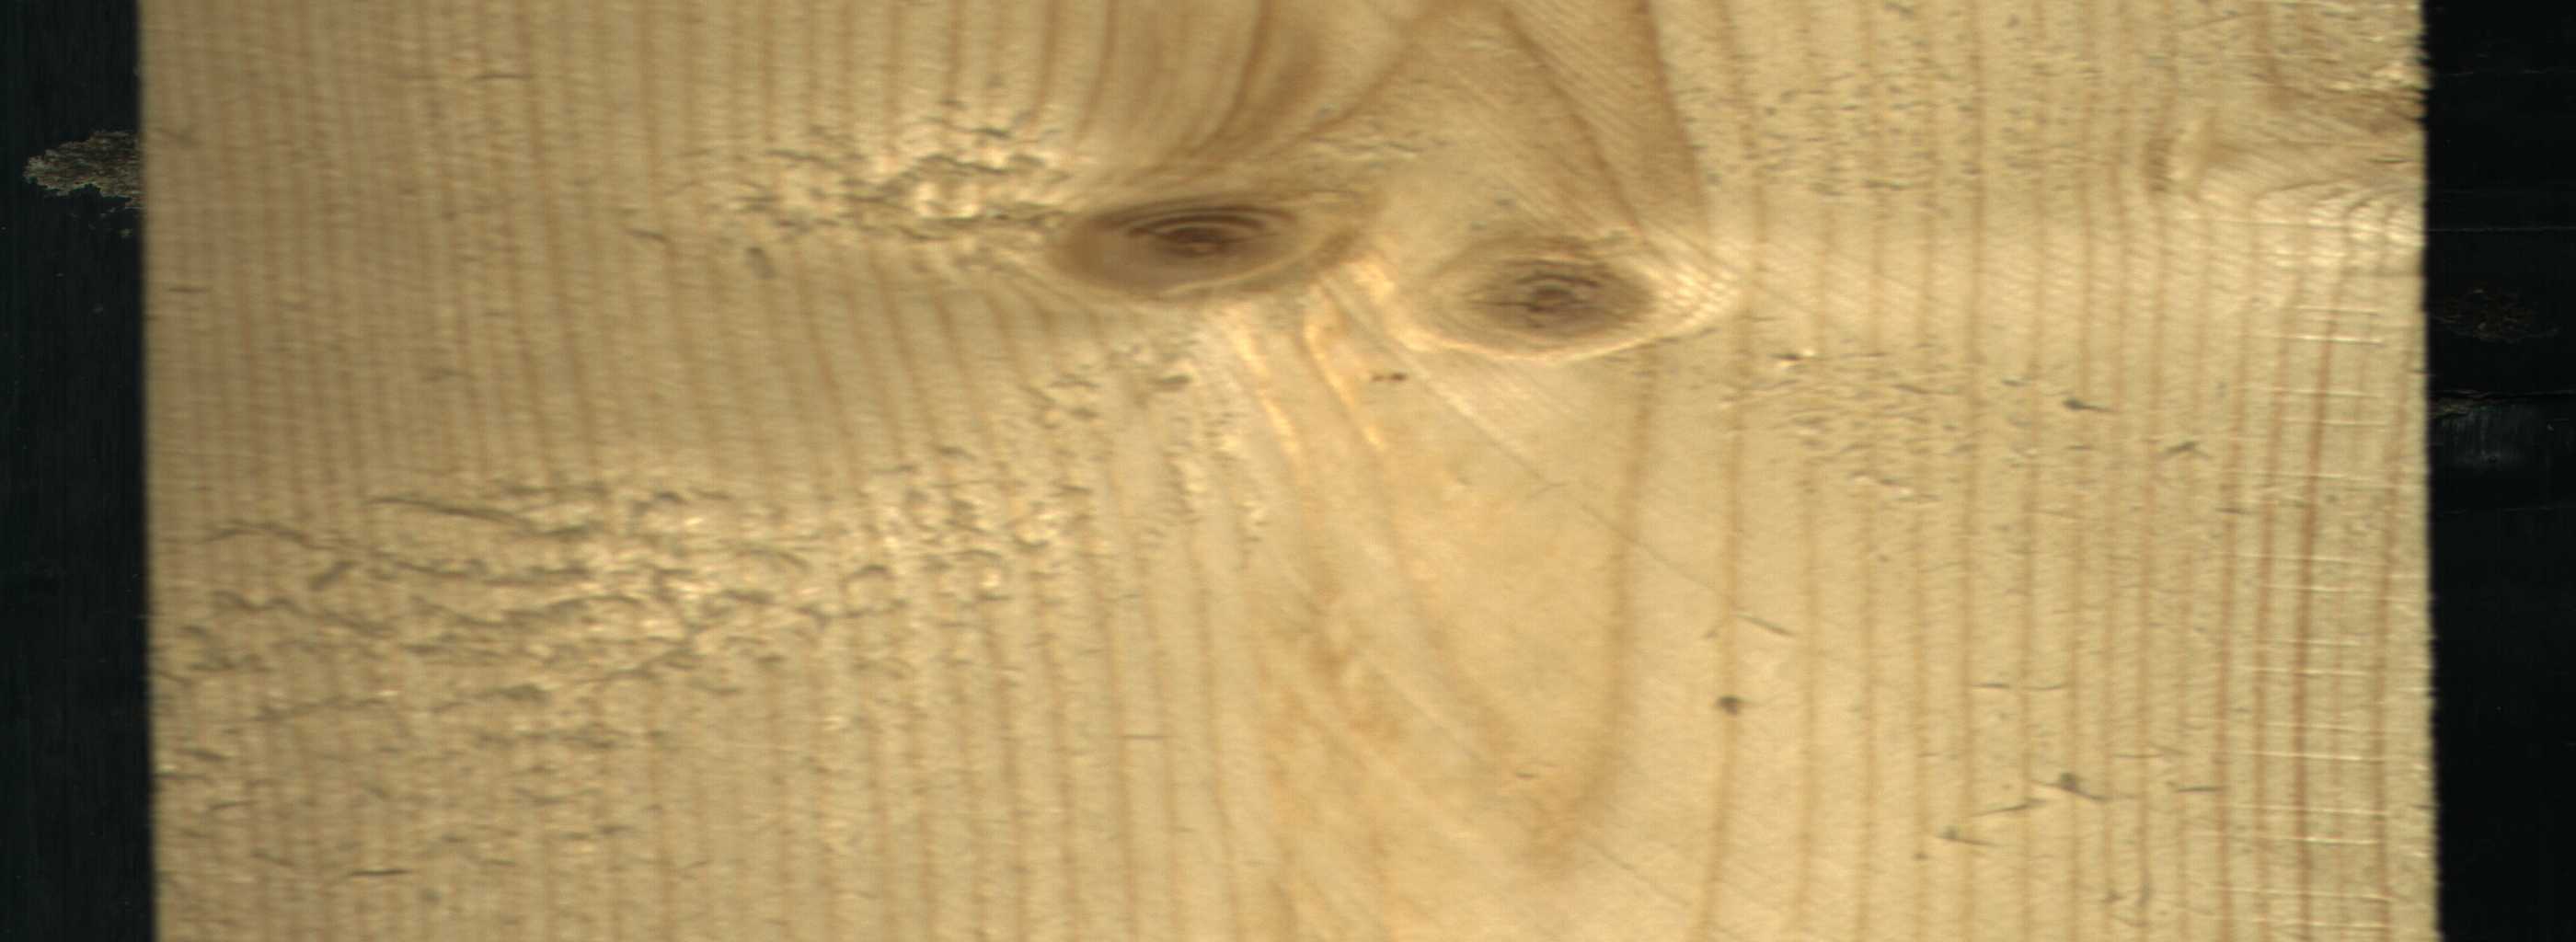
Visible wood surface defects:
Live_Knot
Live_Knot